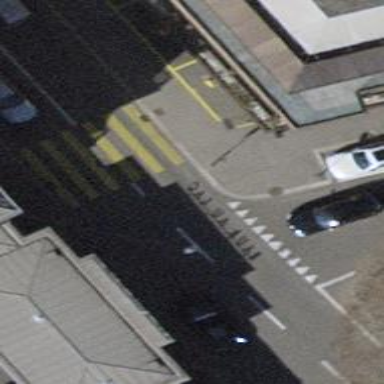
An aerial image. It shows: Kerb barrier.